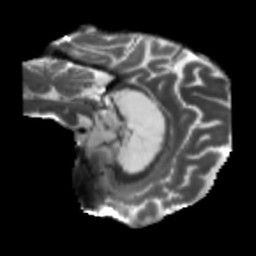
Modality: T2w
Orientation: sagittal
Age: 31
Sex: female
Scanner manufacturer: siemens
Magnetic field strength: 3 T
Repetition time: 5.47 s
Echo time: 0.0854 s